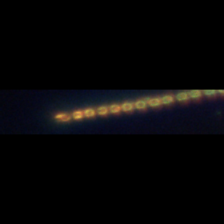
Taxon: Skeletonema
Group: Diatoms